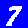
Digit: 7